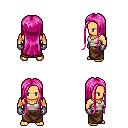
a pixel art fantasy rpg character, male body template, human, tanned skin, white pirate shirt, robe skirt, pink extra-long hairstyle, metal gloves, four views (front, back, left, right), 2x2 character sprite sheet, small pixel art, hard edges, no anti-aliasing